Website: apple
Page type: account-selection
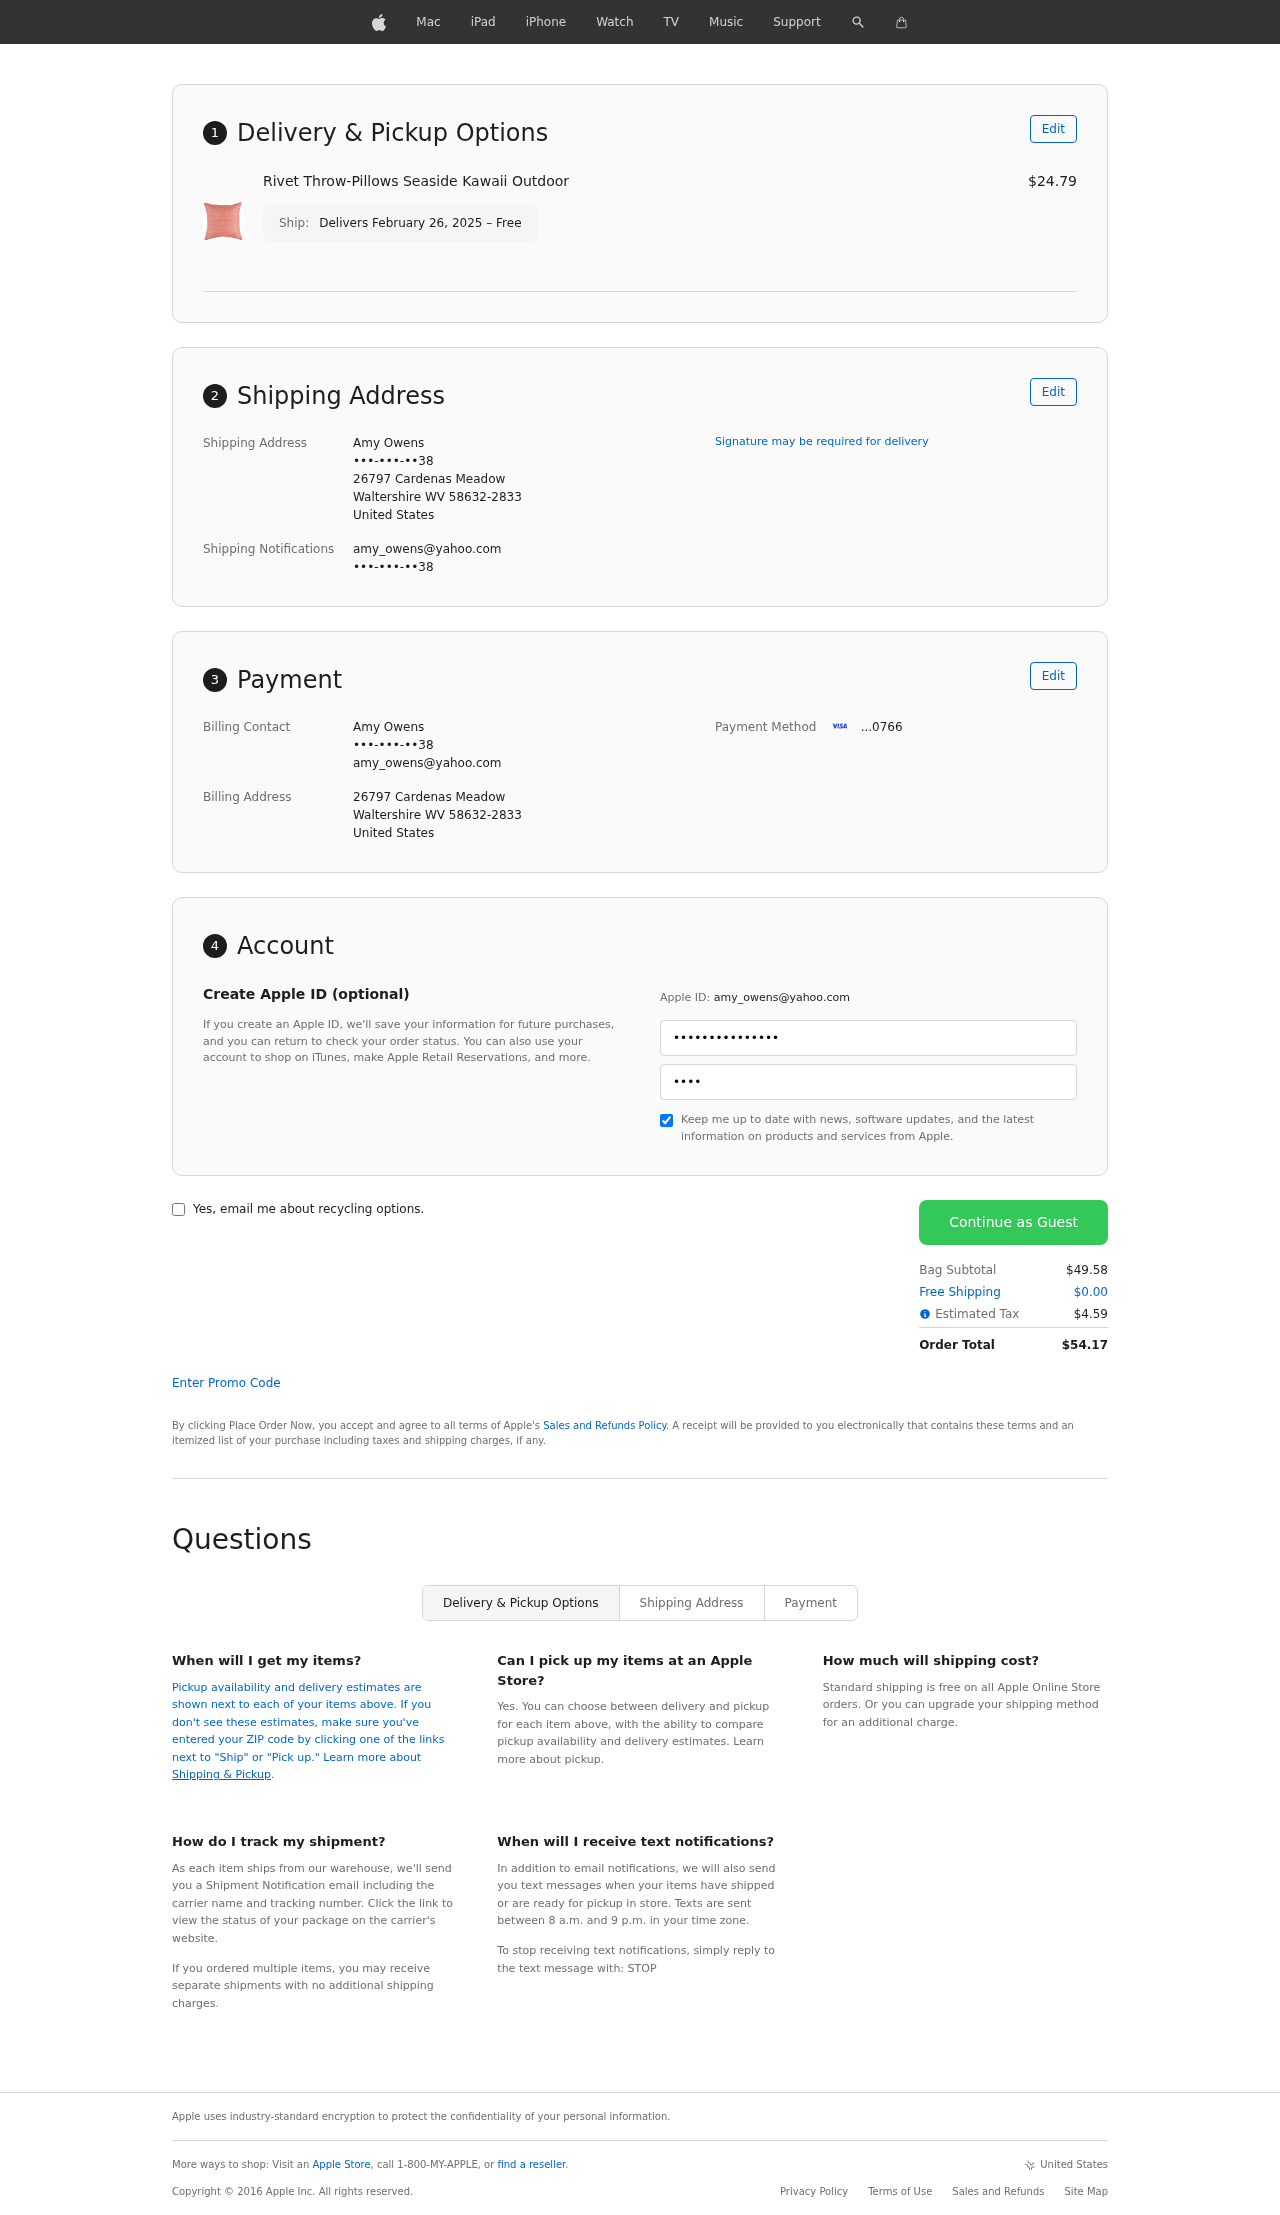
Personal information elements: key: PII_CARD_LAST4
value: ...0766
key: PII_CITY
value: Waltershire
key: PII_COUNTRY
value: United States
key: PII_EMAIL
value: amy_owens@yahoo.com
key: PII_FULLNAME
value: Amy Owens
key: PII_PHONE
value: •••-•••-••38
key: PII_POSTCODE_FULL
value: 58632-2833
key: PII_POSTCODE_FULL
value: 58632
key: PII_STATE_ABBR
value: WV
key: PII_STREET
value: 26797 Cardenas Meadow
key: PII_PHONE2
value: •••-•••-••38
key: PII_FIRSTNAME
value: Amy
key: PII_LASTNAME
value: Owens
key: PII_FULLNAME2
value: Amy Owens
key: PII_FULLNAME3
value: Amy Owens
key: PII_FIRSTNAME2
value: Amy
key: PII_FIRSTNAME3
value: Amy
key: PII_LASTNAME2
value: Owens
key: PII_LASTNAME3
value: Owens
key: PII_FIRSTNAME_DERIVED
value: Amy
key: PII_LASTNAME_DERIVED
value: Owens
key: PII_FULLNAME_DERIVED
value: Amy Owens
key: PII_NAME_FULL_DERIVED
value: Amy Owens
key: PII_PHONE3
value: •••-•••-••38
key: PII_EMAIL2
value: amy_owens@yahoo.com
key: PII_EMAIL3
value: amy_owens@yahoo.com
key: PII_POSTCODE
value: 58632
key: PII_POSTCODE_EXT
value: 2833
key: PII_POSTCODE_NUMERIC
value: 58632
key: PII_POSTCODE_EXT_NUMERIC
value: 2833
Product elements: key: PRODUCT1_NAME
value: Rivet Throw-Pillows Seaside Kawaii Outdoor
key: PRODUCT1_PRICE
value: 24.79
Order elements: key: ORDER_DELIVERY_DATE
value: Delivers February 26, 2025 – Free
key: ORDER_SUBTOTAL
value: $49.58
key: ORDER_SHIPPING_COST
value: $0.00
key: ORDER_TAX
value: $4.59
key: ORDER_TOTAL
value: $54.17